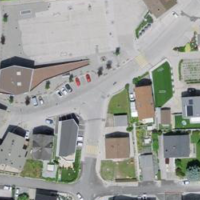
EUNIS habitat code: 54
Species observed at this site:
Pinus mugo
Calluna vulgaris